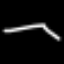
Label: octagon